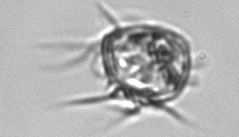
Label: Leegaardiella_ovalis